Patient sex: M
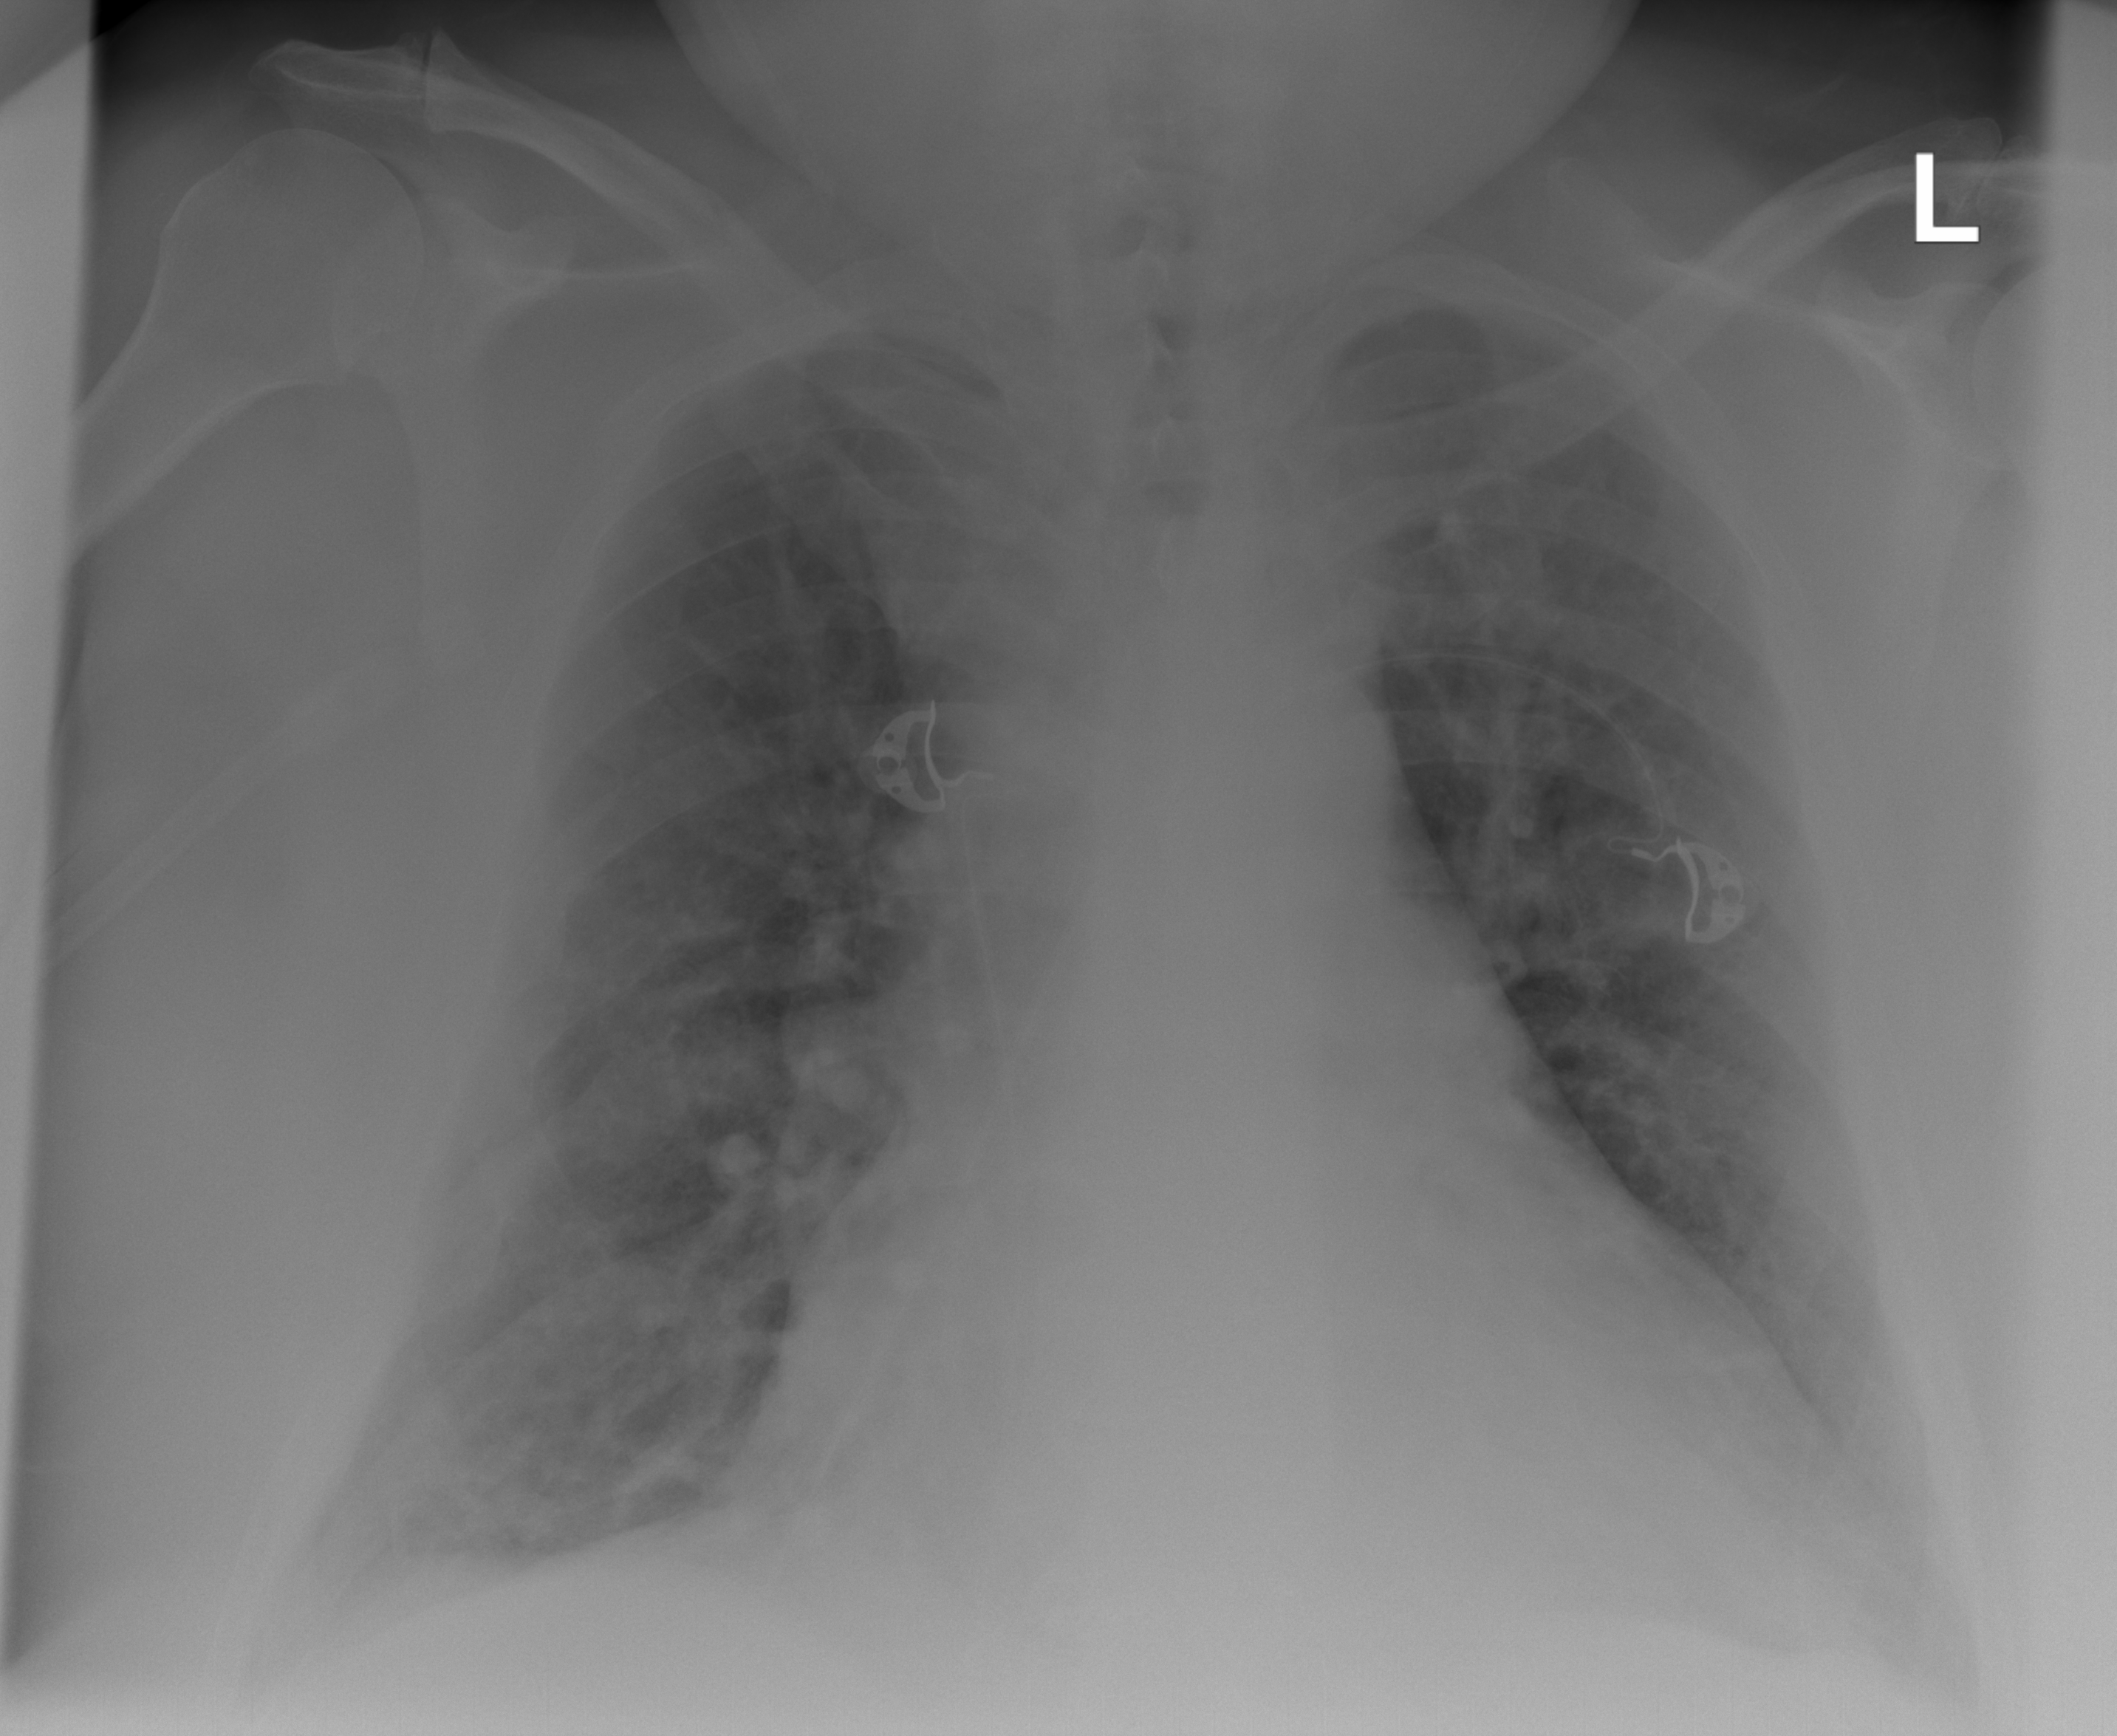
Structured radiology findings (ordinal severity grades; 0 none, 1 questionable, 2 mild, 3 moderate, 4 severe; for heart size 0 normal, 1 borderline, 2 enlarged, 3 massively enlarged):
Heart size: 2
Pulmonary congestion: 2
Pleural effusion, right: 0
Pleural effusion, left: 0
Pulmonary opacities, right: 2
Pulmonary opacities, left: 2
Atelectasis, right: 0
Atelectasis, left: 0